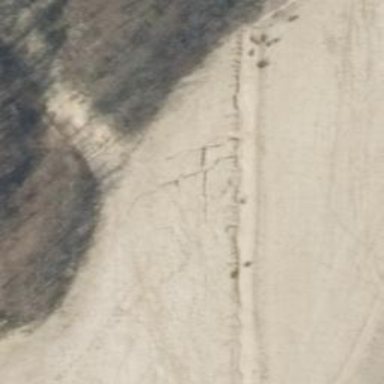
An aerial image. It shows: Sandy path.